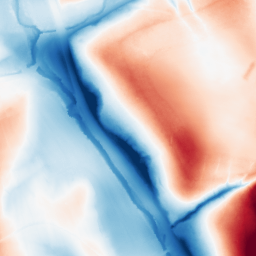
Category: classical
Decomposition family: gaussian_anisotropic
Decomposition parameters: sigma_x: 50
sigma_y: 2
Upsampling method: lanczos
Upsampling parameters: scale: 8
Upsampling scale: 8